七年级 · 度量几何学
如图, $B C / / O A, \angle B=\angle A=100^{\circ}$, 点 $E 、 F$ 在 $B C$ 上, $O E$ 平分 $\angle B O F$, 且 $O C$ 平分 $\angle A O F$,下列结论中正确的是 $\qquad$

(1) $\angle F O C=\angle F C O$;
(2) $O B / / A C$;
(3) $\angle E O C=45^{\circ}$;
(4) $\angle O C B: \angle O F B=1: 3$;
(5) 若 $\angle O E B=\angle O C A$, 则 $\angle O C A=60^{\circ}$.
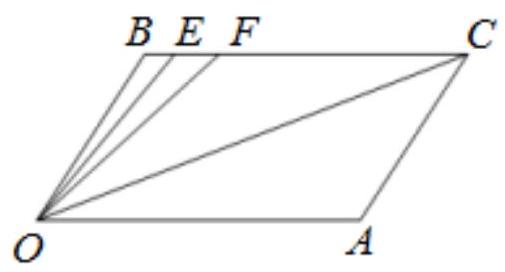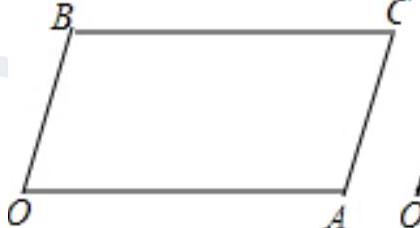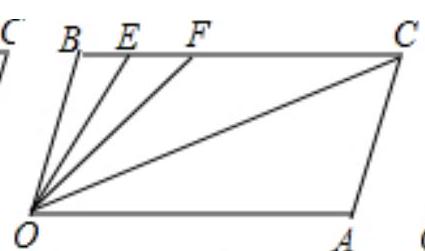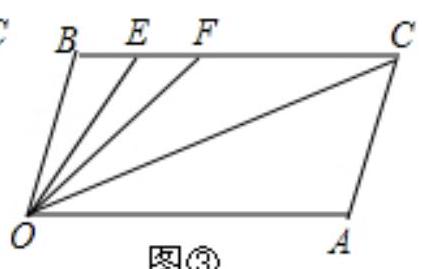
答案: 【答案】(1)(2)

解: (1) $\because B C / / O A, O C$ 平分 $\angle A O F$,

$\therefore \angle F O C=\angle A O C, \angle A O C=\angle F C O$,

则 $\angle F O C=\angle F C O$, 故(1)正确;

(2) $\because B C / / O A$,

$\therefore \angle B+\angle A O B=180^{\circ}$, (两直线平行, 同旁内角互补)

$\because \angle A=\angle B$,

$\therefore \angle A+\angle A O B=180^{\circ}$, (等量代换)

$\therefore O B / / A C$. (同旁内角互补, 两直线平行)

故(2)正确;

(3) $\because \angle A=\angle B=100^{\circ}$,

由(2) 得 $\angle B O A=180^{\circ}-\angle B=80^{\circ}$;

图(1)

图(2)

图(3)

$\because \angle F O C=\angle A O C$, 并且 $O E$ 平分 $\angle B O F$,

$\therefore \angle E O F=\frac{1}{2} \angle B O F, \angle F O C=\frac{1}{2} \angle F O A$,

$\therefore \angle E O C=\angle E O F+\angle F O C=\frac{1}{2}(\angle B O F+\angle F O A)=\frac{1}{2} \angle B O A=40^{\circ}$.

故(3)错误;

(4) $\because B C / / O A$,
$\therefore \angle F C O=\angle C O A$,

又 $\because \angle F O C=\angle A O C$,

$\therefore \angle F O C=\angle F C O$,

$\therefore \angle O F B=\angle F O C+\angle F C O=2 \angle O C B$,

$\therefore \angle O C B: \angle O F B=1: 2$.

故(4)错误;

(5) $\because O B / / A C$,

$\therefore \angle O C A=\angle B O C$,

设 $\angle B O E=\angle E O F=\alpha, \angle F O C=\angle C O A=\beta$,

$\therefore \angle O C A=\angle B O C=2 \alpha+\beta$,

$\angle O E B=\angle E O C+\angle E C O=\alpha+\beta+\beta=\alpha+2 \beta$,

$\because \angle O E B=\angle O C A$,

$\therefore 2 \alpha+\beta=\alpha+2 \beta$,

$\therefore \alpha=\beta$,

$\because \angle A O B=80^{\circ}$,

$\therefore \alpha=\beta=20^{\circ}$,

$\therefore \angle O C A=2 \alpha+\beta=40^{\circ}+20^{\circ}=60^{\circ}$.

故(5)正确.

故答案为(1)(2).